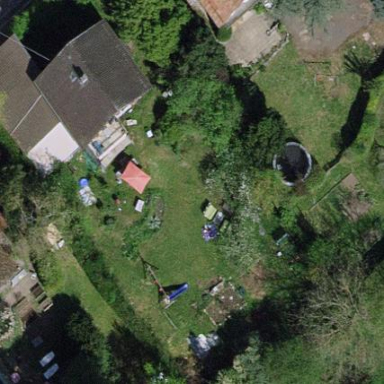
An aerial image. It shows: Garden enclosed by fence.